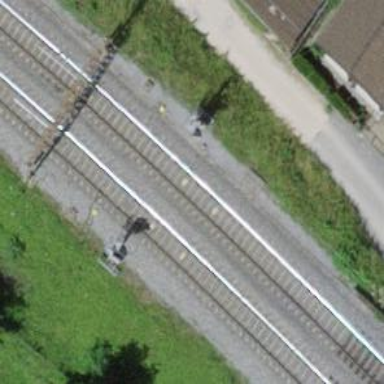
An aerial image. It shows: Railway signal.